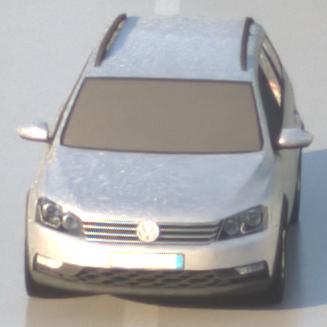
Make: VW
Model: Passat Alltrack 1.8 TSI
Detailed model: Passat (B7) Alltrack
Model produced from: 2012/03
Model produced until: 2013/06
Doors: 5
Color: white
Road condition: wet road
Daytime: sunrise or sunset
Contrast: medium contrast